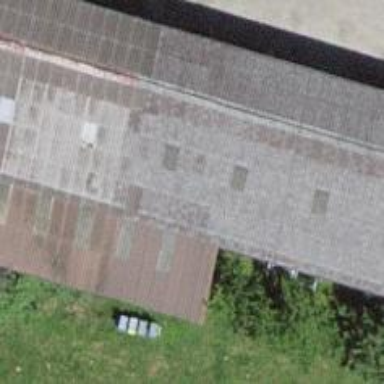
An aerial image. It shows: Shed.